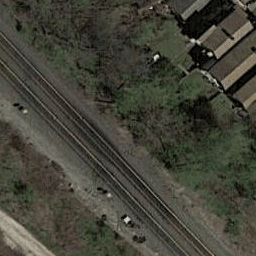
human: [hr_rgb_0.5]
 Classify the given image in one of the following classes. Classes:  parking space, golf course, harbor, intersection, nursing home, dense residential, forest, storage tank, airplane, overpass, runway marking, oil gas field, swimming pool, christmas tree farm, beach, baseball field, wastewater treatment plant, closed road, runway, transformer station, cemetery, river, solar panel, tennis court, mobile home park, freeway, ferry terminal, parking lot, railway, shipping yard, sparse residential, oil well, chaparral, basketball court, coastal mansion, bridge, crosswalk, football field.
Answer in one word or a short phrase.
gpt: railway